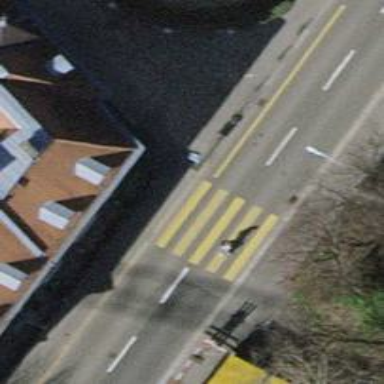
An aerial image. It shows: Kerb serving as barrier.